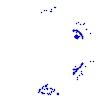
Particle: proton